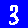
Digit: 3